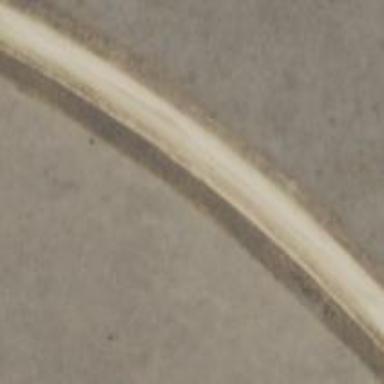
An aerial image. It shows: Tertiary road.